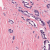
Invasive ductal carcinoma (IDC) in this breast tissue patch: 1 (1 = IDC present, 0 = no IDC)